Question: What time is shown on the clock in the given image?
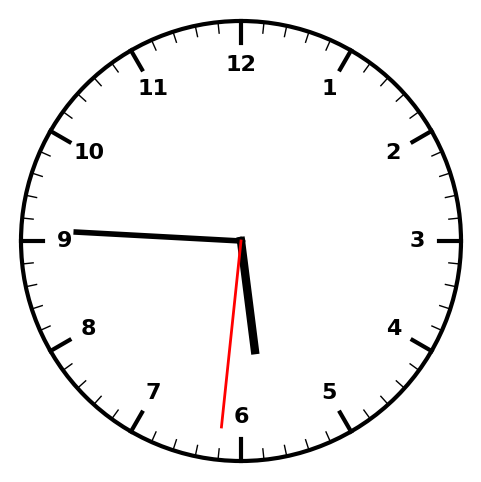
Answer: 05:45:31